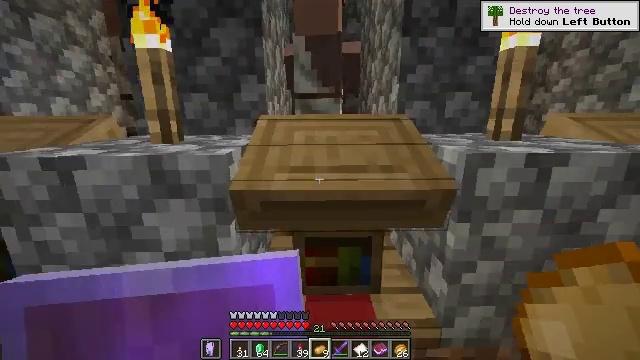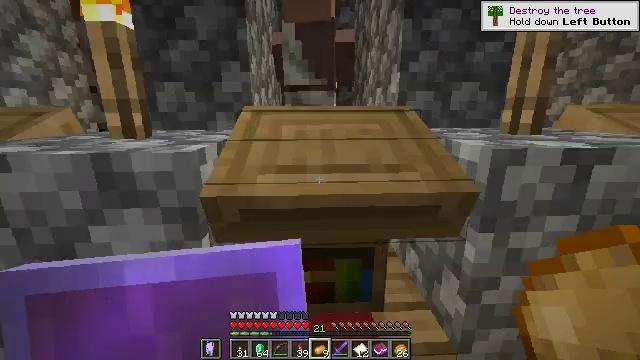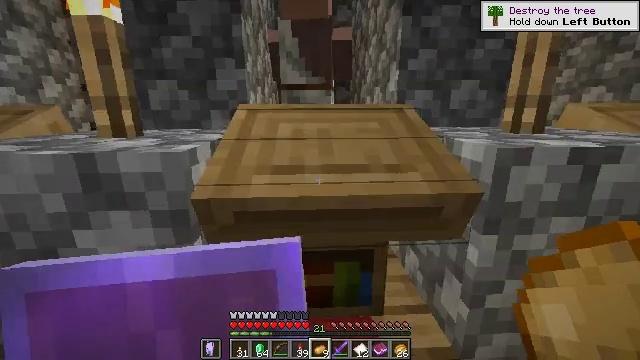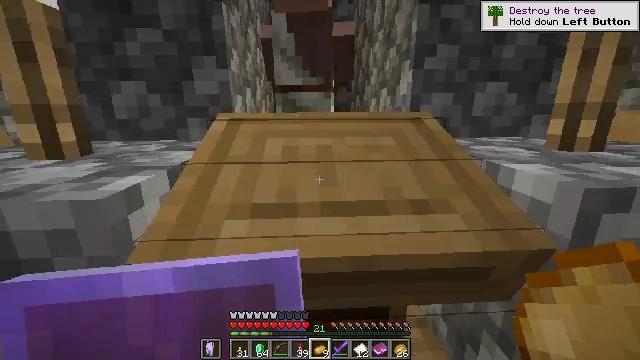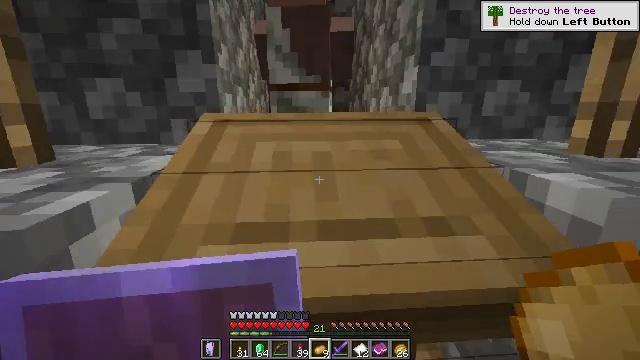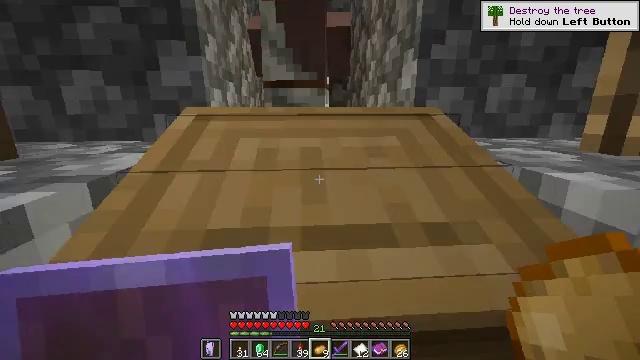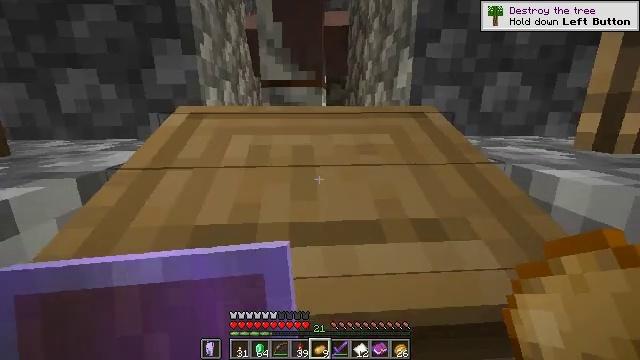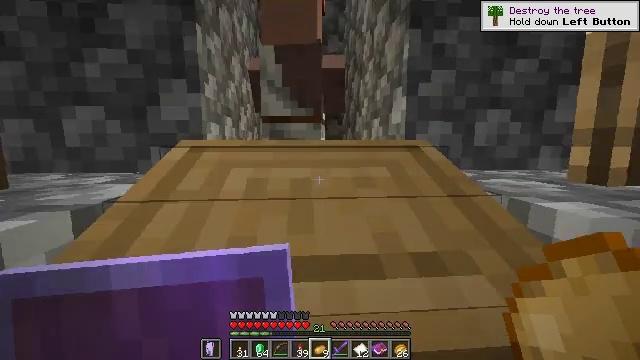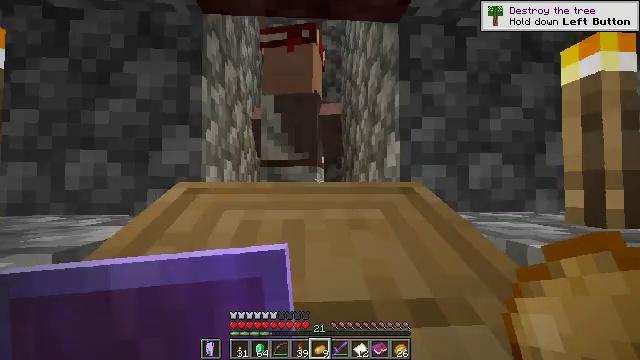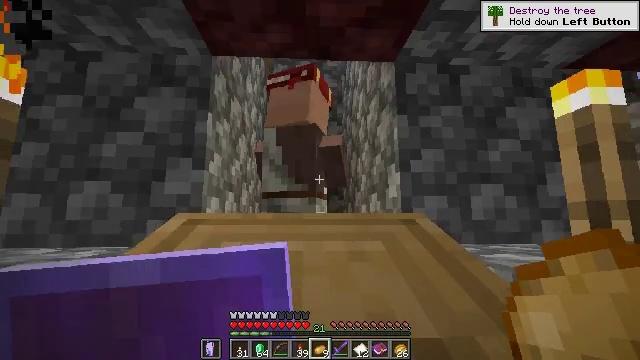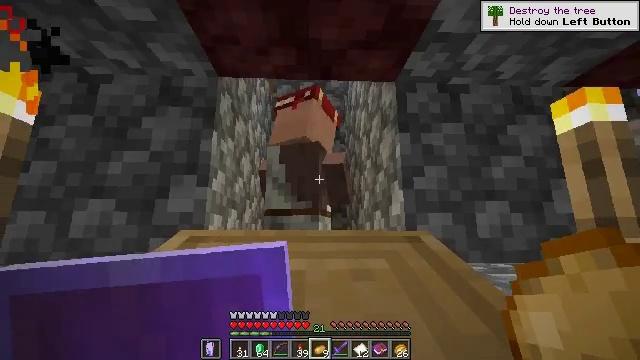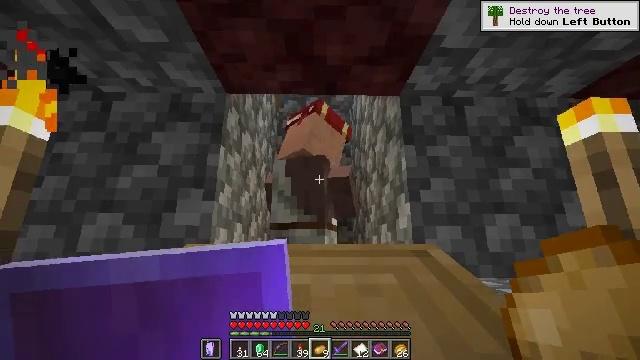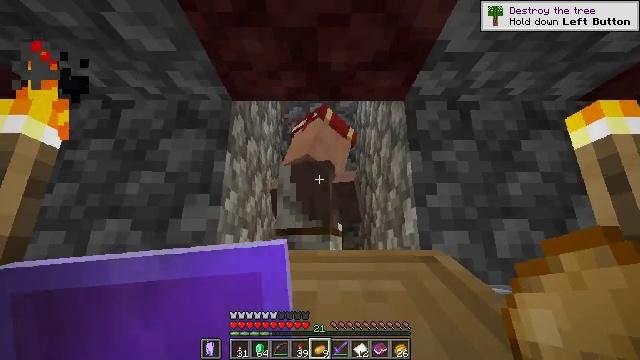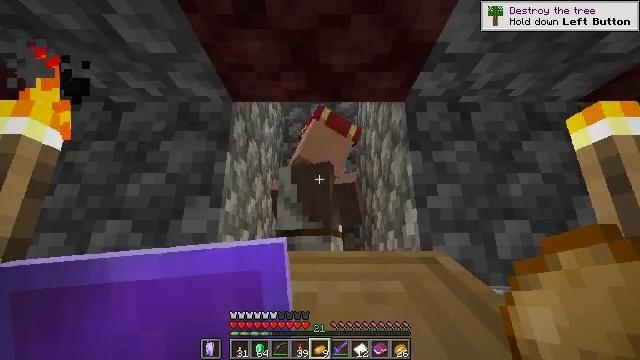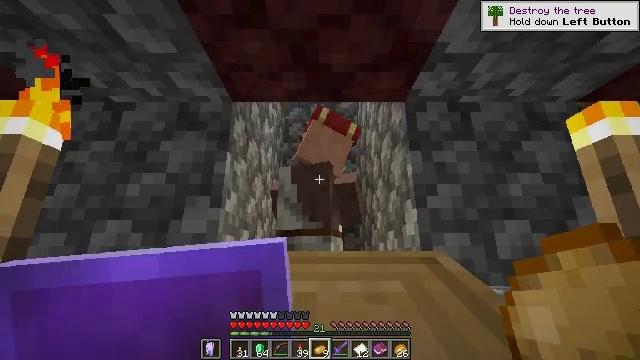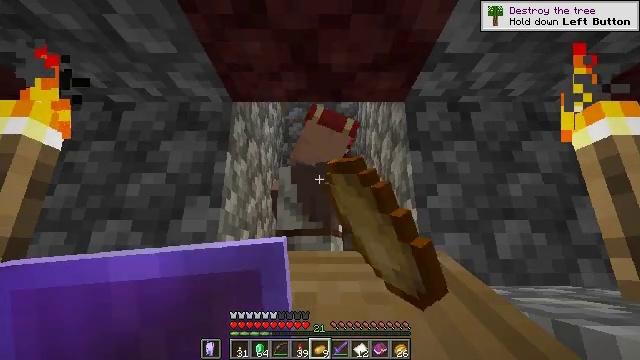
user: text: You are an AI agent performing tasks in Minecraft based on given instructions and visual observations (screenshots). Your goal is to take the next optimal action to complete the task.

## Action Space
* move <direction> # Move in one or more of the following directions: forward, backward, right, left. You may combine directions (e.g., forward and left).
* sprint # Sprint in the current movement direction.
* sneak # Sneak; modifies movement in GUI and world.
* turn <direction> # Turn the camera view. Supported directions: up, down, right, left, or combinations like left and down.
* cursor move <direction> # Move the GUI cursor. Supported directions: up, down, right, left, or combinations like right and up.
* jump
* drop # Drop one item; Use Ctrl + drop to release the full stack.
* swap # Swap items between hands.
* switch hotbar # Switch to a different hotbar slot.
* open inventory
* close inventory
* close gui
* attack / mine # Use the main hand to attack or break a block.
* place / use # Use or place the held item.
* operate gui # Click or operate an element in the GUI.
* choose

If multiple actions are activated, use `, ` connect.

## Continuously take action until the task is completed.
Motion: motion action
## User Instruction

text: Break the lectern to relocate it.
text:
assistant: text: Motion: move forward, turn right
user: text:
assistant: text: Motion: move forward
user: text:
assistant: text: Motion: move forward
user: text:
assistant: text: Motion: move forward
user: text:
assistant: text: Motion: move forward
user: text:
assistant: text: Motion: move forward
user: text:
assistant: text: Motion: move forward, turn up
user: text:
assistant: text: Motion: turn up
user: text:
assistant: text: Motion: turn up
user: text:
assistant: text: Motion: turn up
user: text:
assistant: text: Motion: turn left and up
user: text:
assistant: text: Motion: turn left and up
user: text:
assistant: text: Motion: no_op
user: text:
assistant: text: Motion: use / place
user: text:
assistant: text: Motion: use / place
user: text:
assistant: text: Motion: use / place
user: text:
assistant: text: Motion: no_op
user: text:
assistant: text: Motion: no_op
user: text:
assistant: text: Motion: no_op
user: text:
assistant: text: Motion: no_op
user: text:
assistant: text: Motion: no_op
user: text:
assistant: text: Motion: no_op
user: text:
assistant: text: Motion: no_op
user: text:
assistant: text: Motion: no_op
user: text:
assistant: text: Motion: no_op
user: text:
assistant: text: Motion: no_op
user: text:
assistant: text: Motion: no_op
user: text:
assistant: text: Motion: no_op
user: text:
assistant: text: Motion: no_op
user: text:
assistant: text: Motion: close inventory